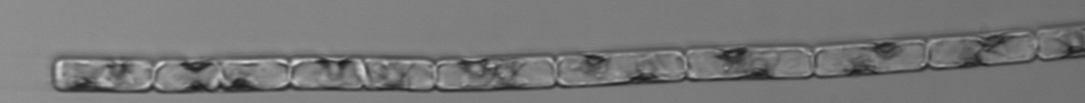
Label: Guinardia_delicatula